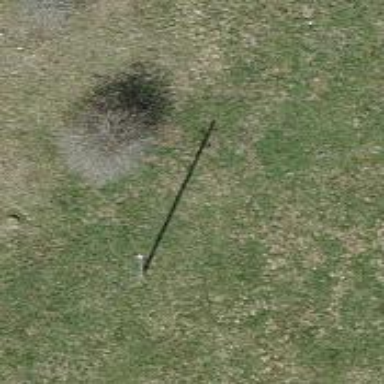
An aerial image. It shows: Power pole.